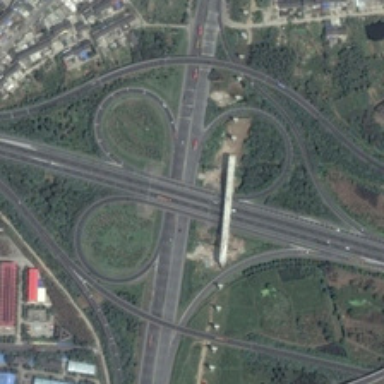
Many green trees and buildings are near a viaduct .